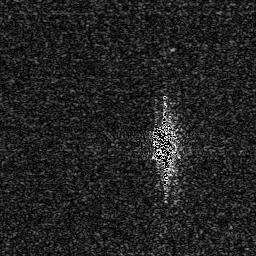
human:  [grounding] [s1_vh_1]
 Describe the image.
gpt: In the satellite image, there is  <ref>1 medium ship </ref> <box>[[57, 44, 69, 64, 0]]</box> located at center.